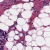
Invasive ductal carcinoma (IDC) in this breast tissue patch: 1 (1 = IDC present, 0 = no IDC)